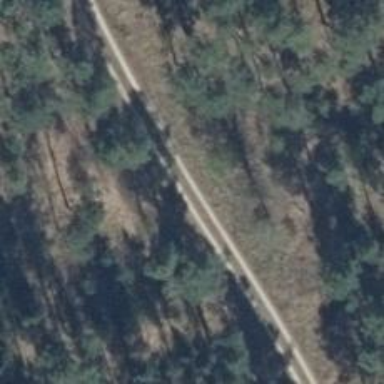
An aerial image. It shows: Gravel track with track type of grade3.